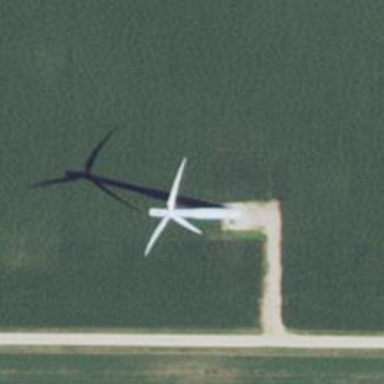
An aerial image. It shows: Wind turbine generating power.